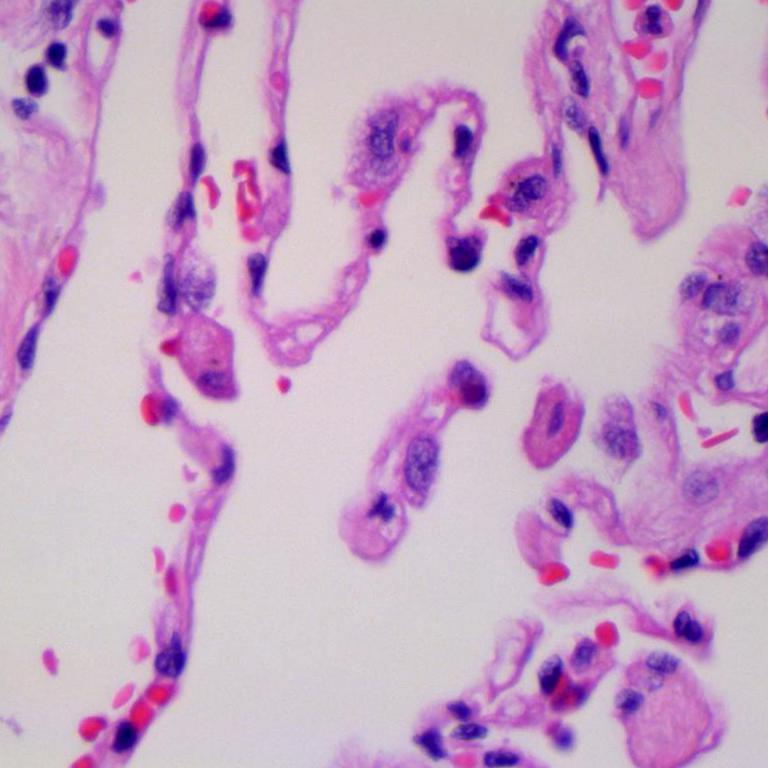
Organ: lung
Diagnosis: benign